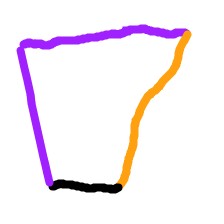
Shape: trapezoid